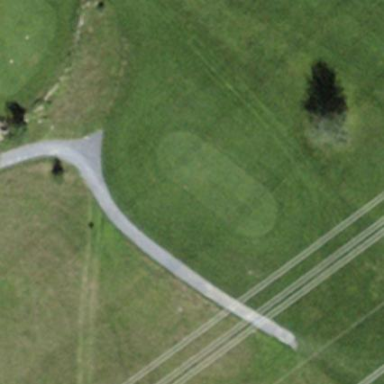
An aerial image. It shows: Golf tee.